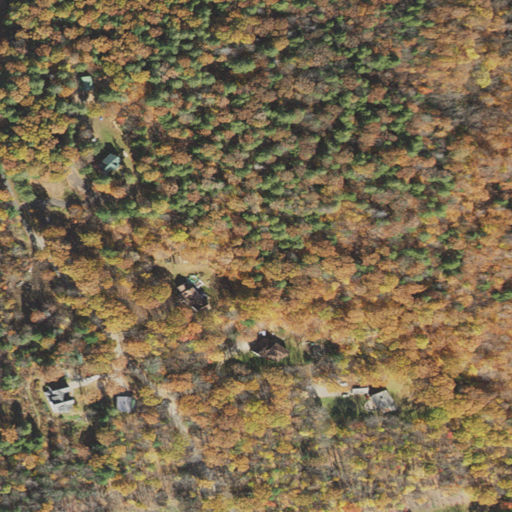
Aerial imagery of mountain in Massachusetts named Deer Hill containing mixed forest, deciduous forest, open development, low intensity development, and evergreen forest